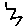
Label: zigzag